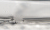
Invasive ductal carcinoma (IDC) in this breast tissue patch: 0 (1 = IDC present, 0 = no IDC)